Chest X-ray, PA view. Patient: 35 years old, sex M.
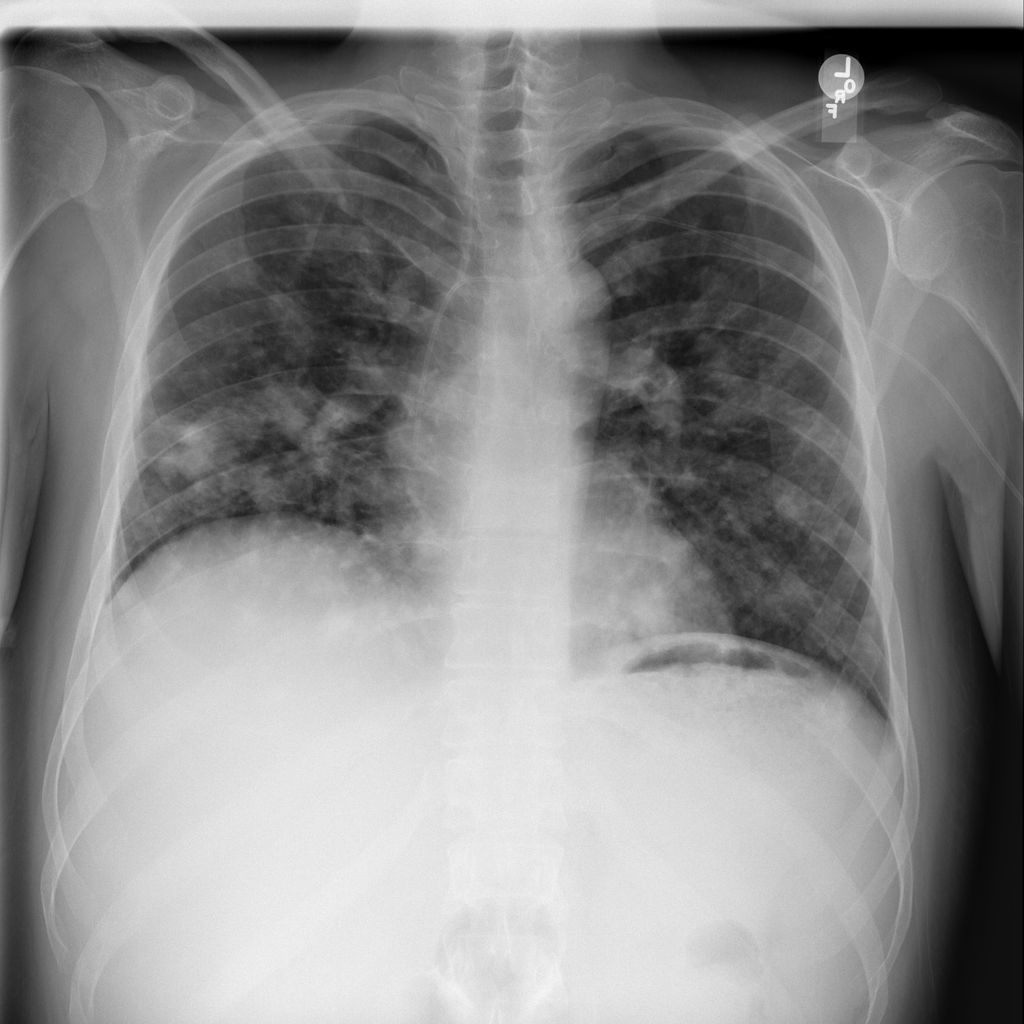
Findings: Nodule